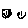
Label: smiley face